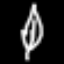
Label: leaf